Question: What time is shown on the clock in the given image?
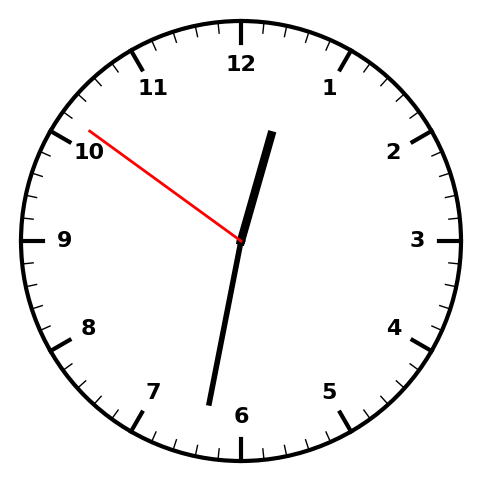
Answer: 12:31:51